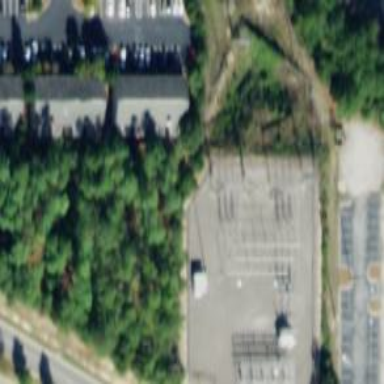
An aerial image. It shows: Distribution level power substation enclosed by fence.